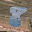
Label: 8